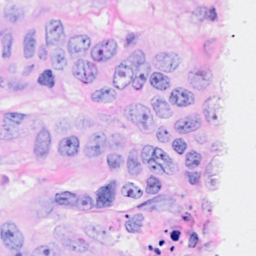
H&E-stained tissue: Breast